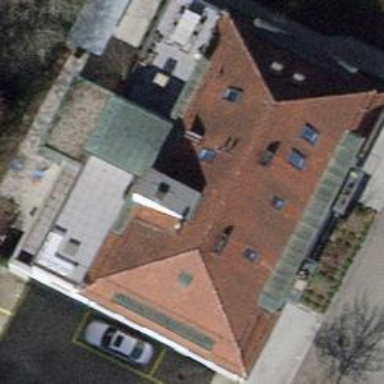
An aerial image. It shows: Apartments building with mansard roof.